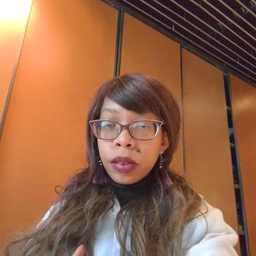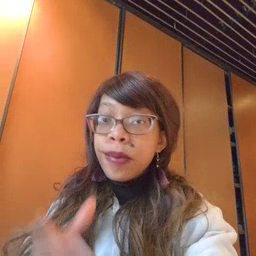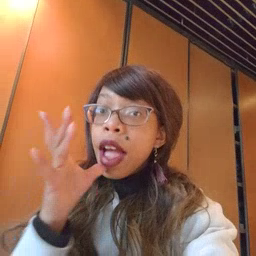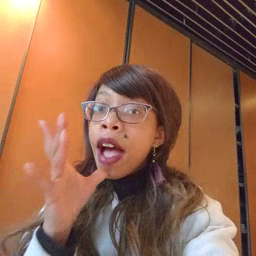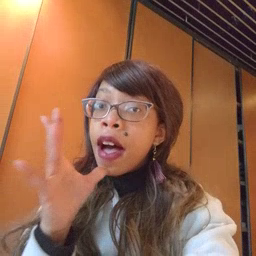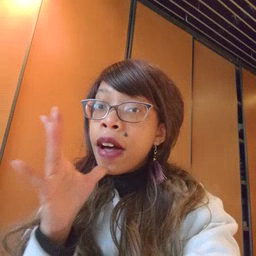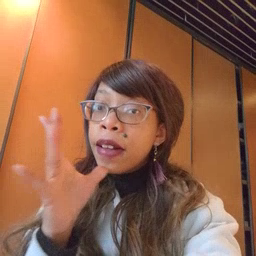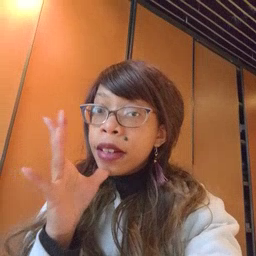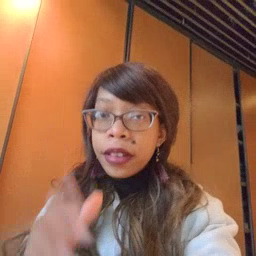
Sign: mom